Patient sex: M
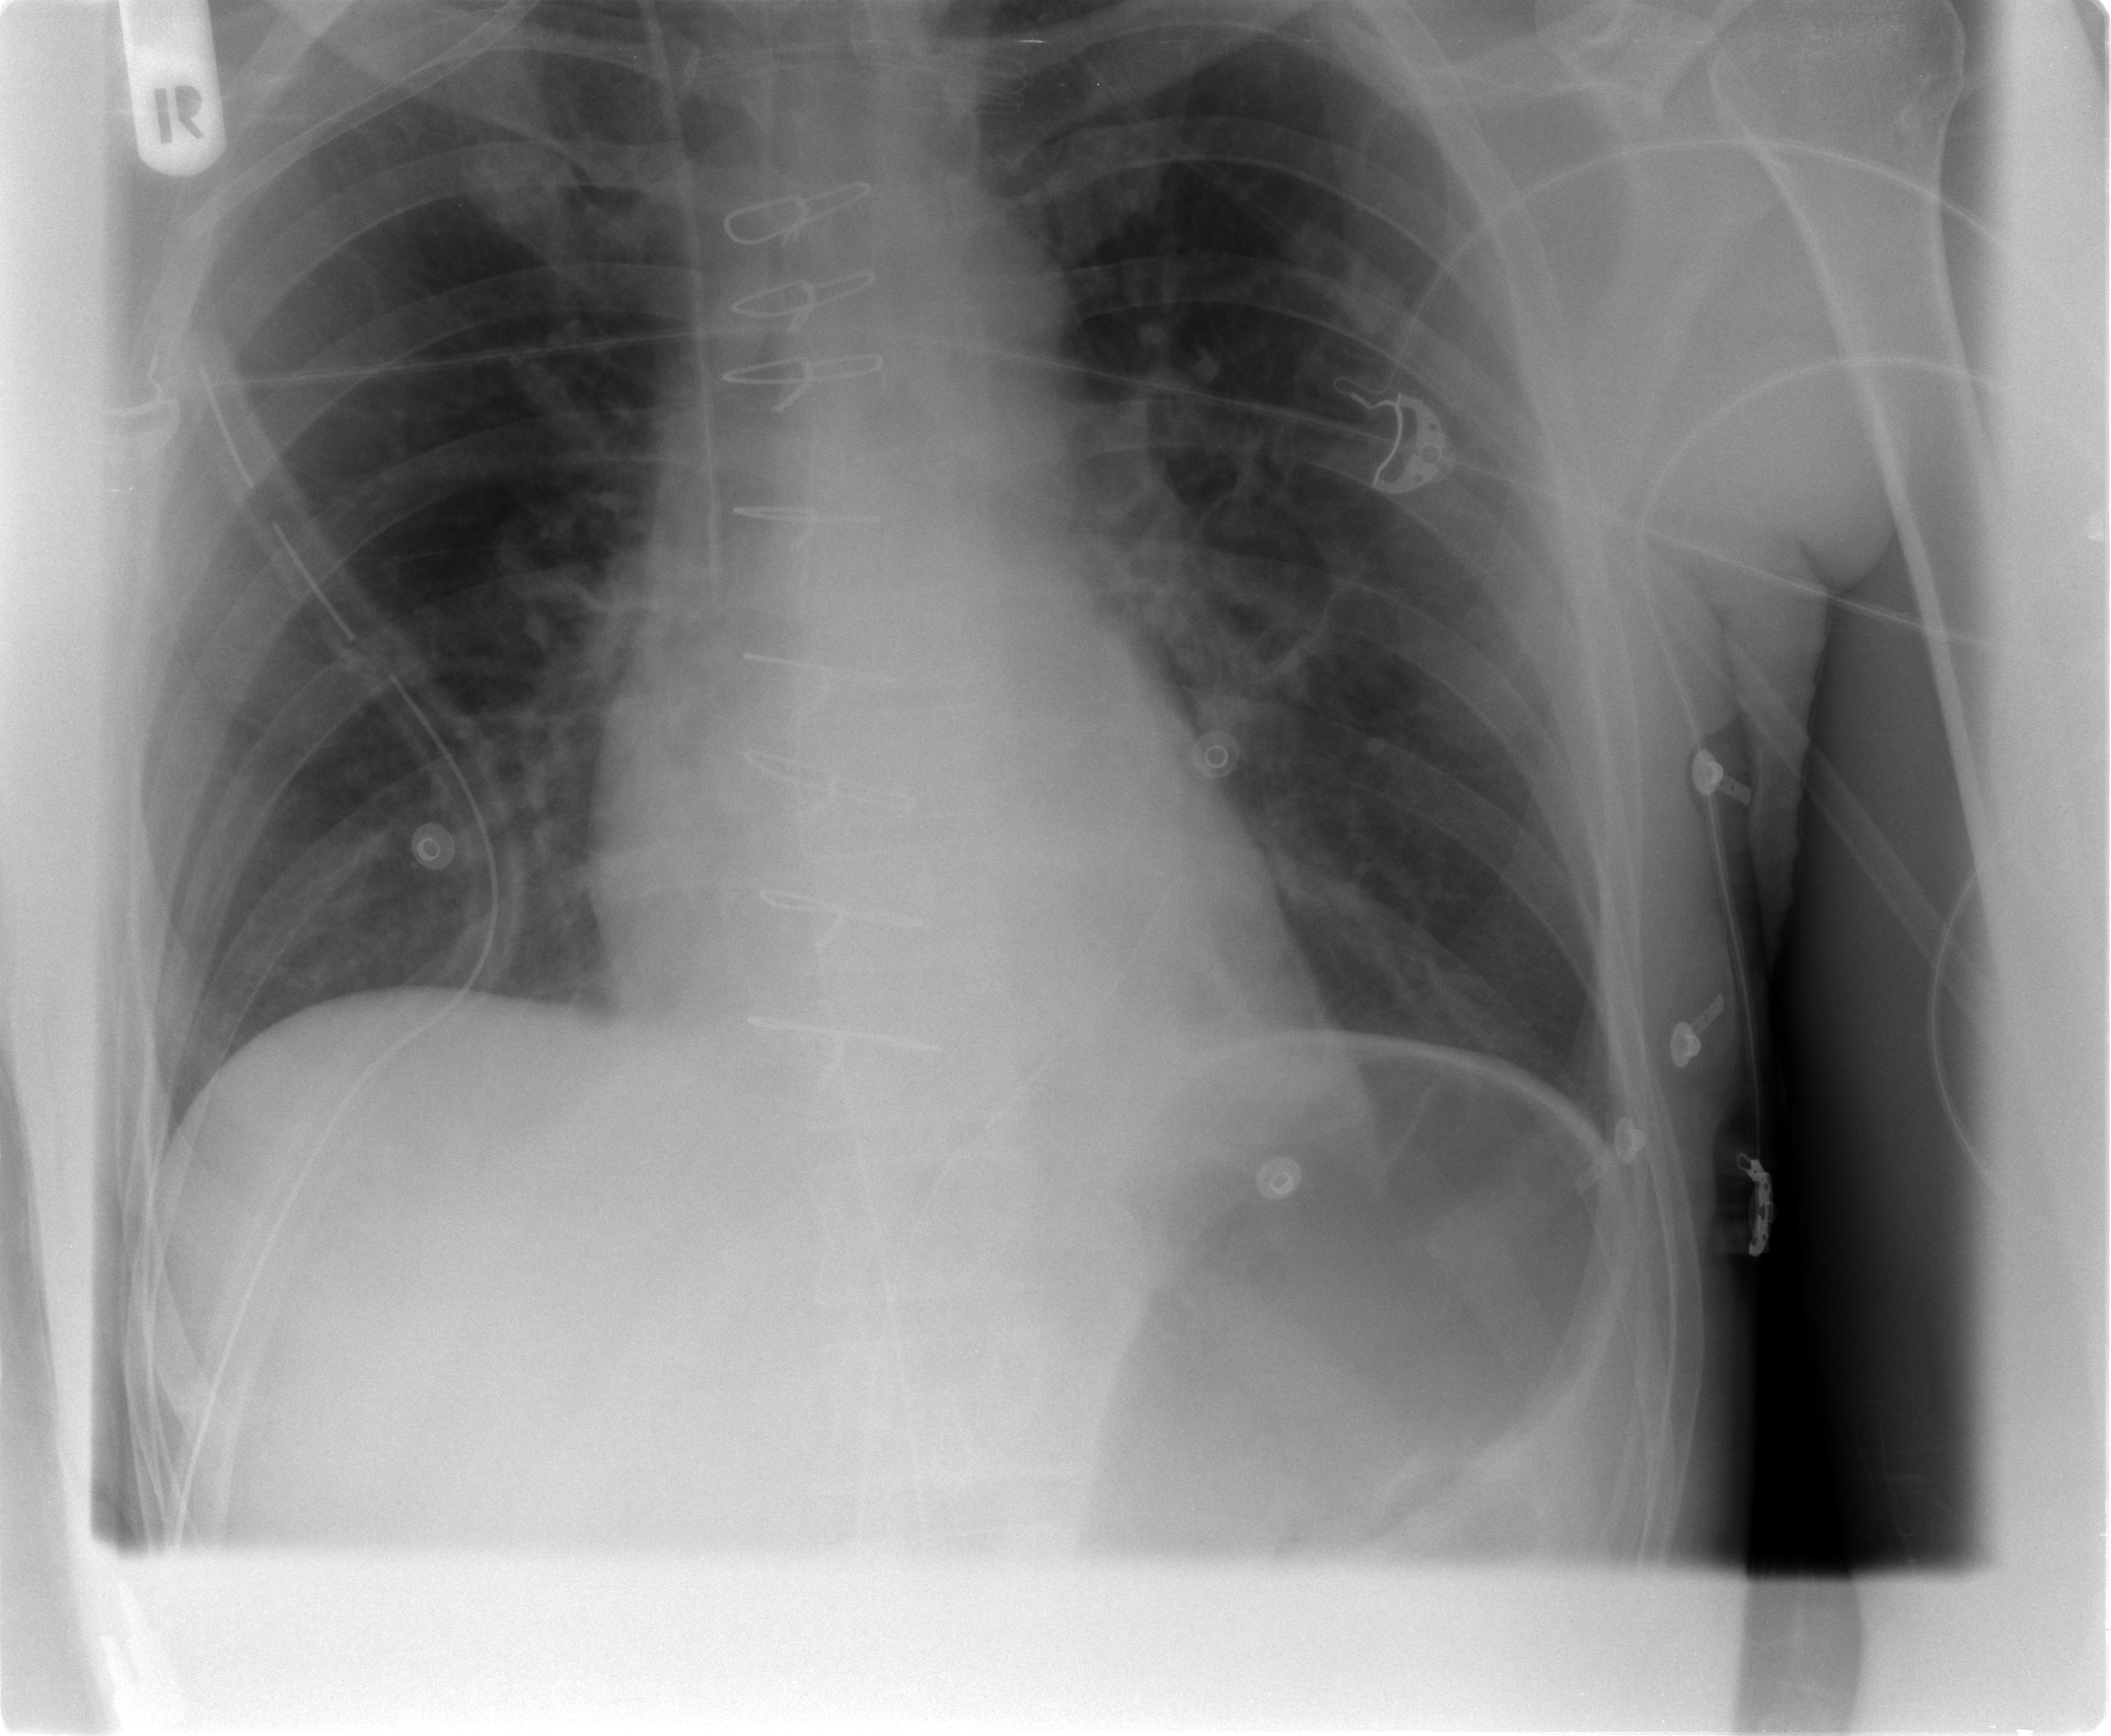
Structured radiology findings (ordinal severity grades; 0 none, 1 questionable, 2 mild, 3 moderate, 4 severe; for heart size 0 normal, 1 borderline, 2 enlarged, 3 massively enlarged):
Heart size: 0
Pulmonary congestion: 1
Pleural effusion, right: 0
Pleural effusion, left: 0
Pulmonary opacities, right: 0
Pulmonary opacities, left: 0
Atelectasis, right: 1
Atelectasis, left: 1